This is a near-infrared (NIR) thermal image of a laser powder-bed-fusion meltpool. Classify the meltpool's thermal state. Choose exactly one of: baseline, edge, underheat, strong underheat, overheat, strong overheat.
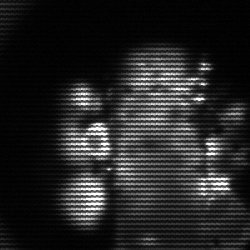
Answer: strong underheat